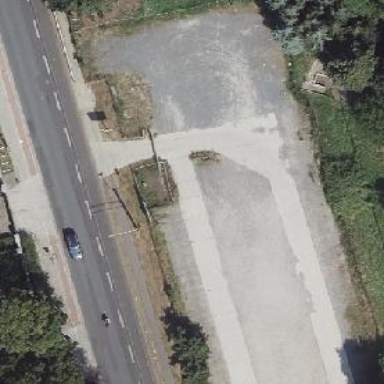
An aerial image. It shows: Parking aisle with concrete surface.